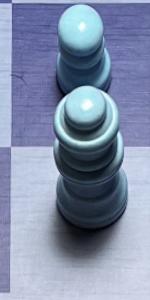
Label: Queen_White